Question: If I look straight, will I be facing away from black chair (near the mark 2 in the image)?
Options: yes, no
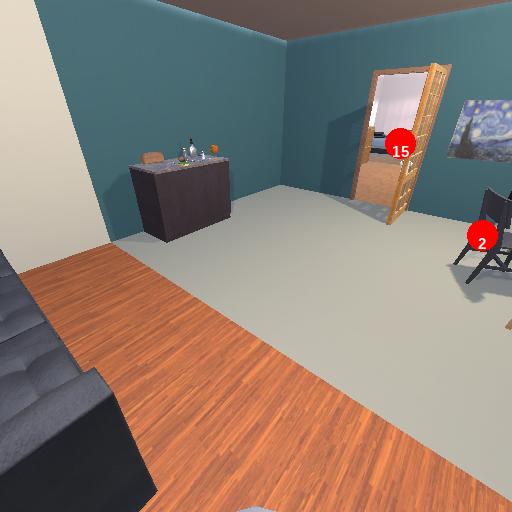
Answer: yes